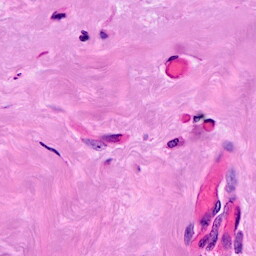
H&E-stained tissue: Breast